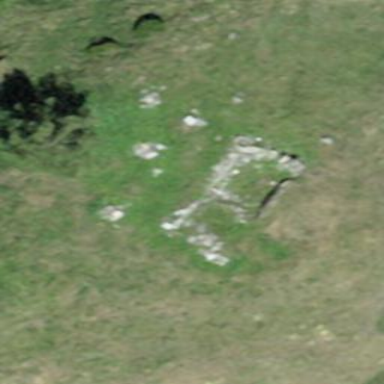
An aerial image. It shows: Historic building in ruins.